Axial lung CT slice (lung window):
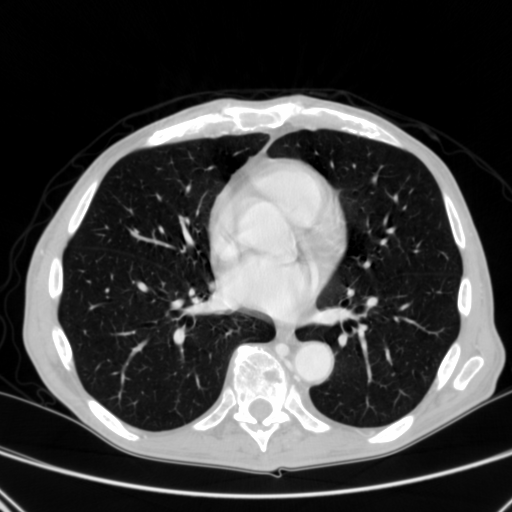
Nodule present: no